Interaction volume radius: 5 \u00c5
Interaction volume height: 20 \u00c5
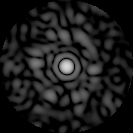
Disorder parameter: 0.7953